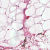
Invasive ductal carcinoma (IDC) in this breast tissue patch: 0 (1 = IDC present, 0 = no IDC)